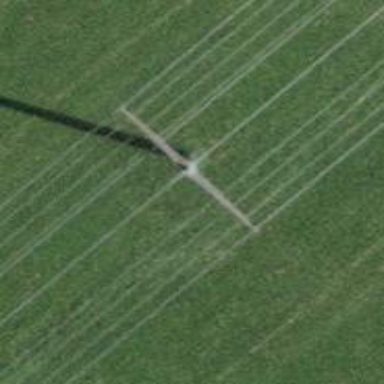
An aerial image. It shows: Power line in the image.